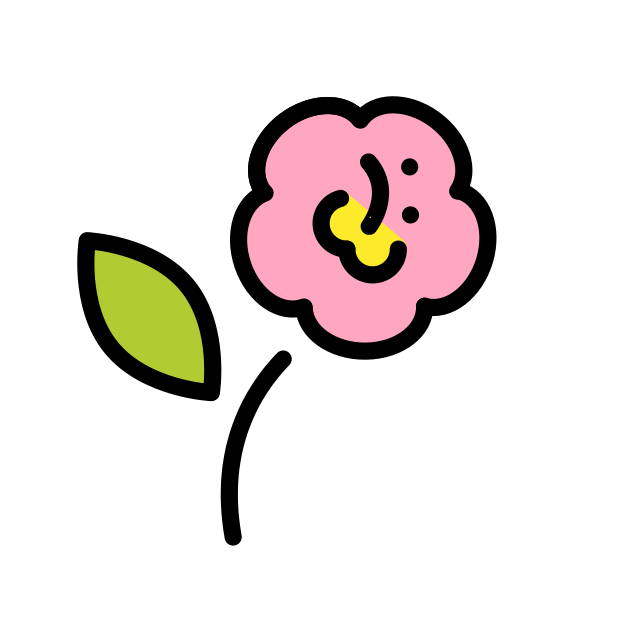
Emoji: 🌺
Name: hibiscus
Unicode: 0x1f33a